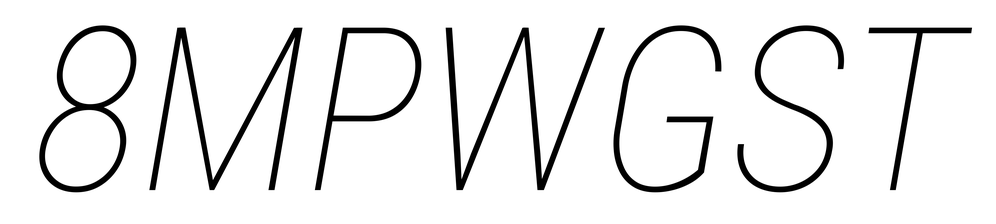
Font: Roboto-Italic_Condensed_Thin_Italic